RGB frame:
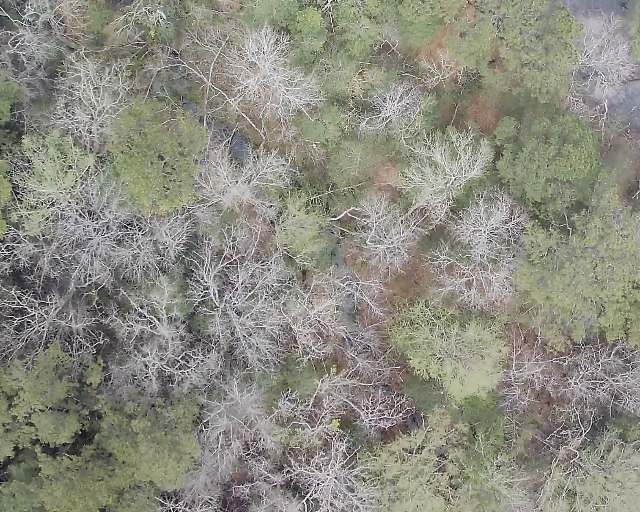
Thermal frame:
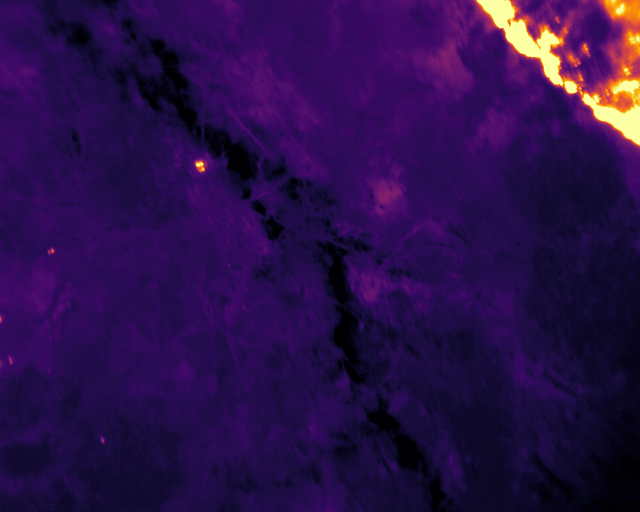
Captured: 2026-02-26 03:07:41
Pixels at or above 80 °C: 2095 (fraction of frame: 0.006393)